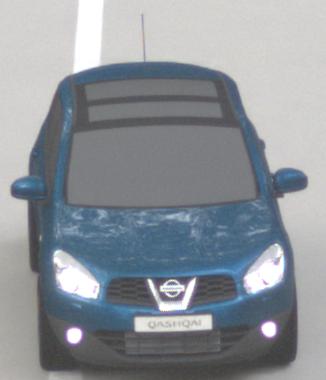
Make: Nissan
Model: Qashqai 1.6
Detailed model: Qashqai (J10)
Model produced from: 2010/03
Model produced until: 2010/08
Doors: 5
Color: blue
Road condition: dry road
Daytime: morning or afternoon
Contrast: low contrast